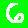
Digit: 6